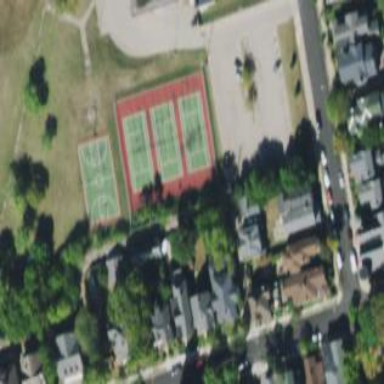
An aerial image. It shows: Tennis court on the leisure land pitch.